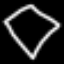
Label: diamond